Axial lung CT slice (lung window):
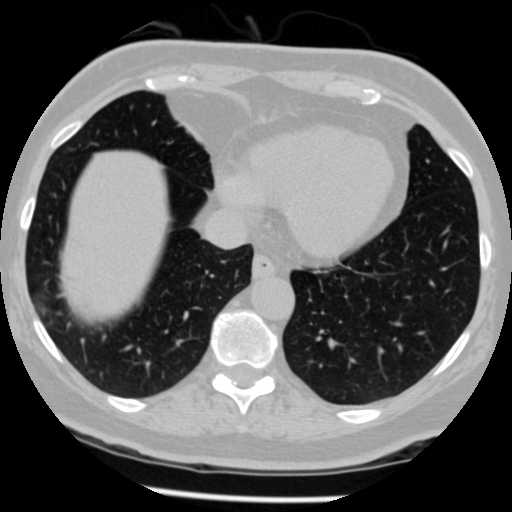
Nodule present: no